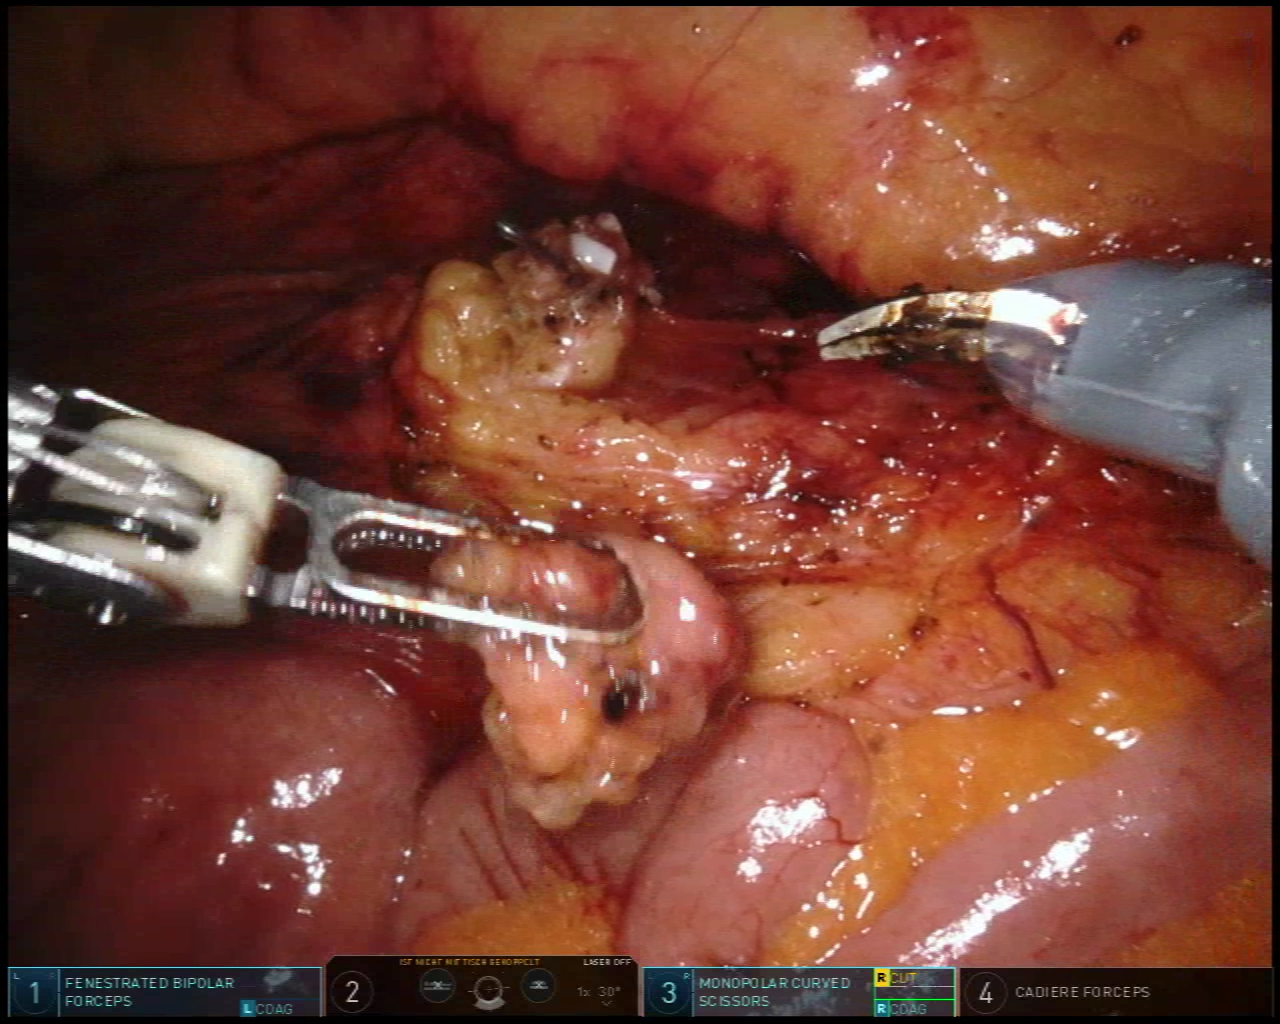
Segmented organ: small_intestine
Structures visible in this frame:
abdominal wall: no
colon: no
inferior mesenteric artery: no
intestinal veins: no
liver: no
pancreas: no
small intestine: yes
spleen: no
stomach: no
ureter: no
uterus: no
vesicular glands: no